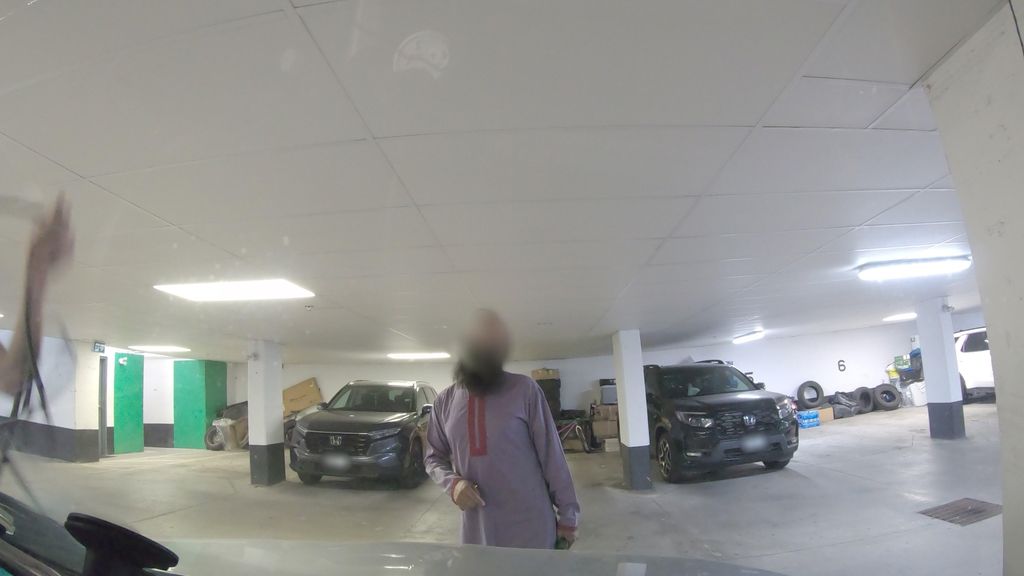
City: toronto